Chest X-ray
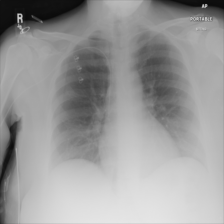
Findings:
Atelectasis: negative
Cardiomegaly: negative
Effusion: negative
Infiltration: negative
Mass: negative
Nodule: negative
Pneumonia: negative
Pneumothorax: negative
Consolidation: negative
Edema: negative
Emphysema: negative
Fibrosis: negative
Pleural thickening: negative
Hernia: negative